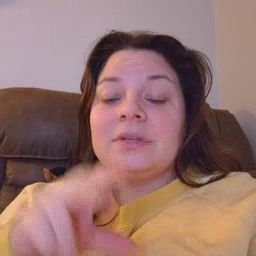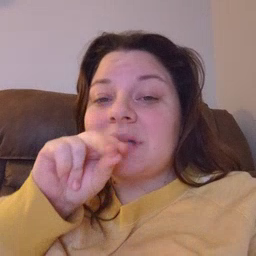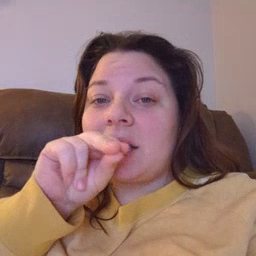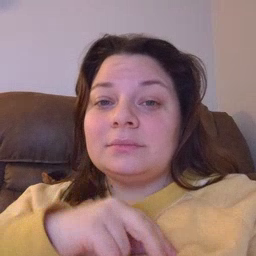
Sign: duck